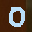
Label: 0